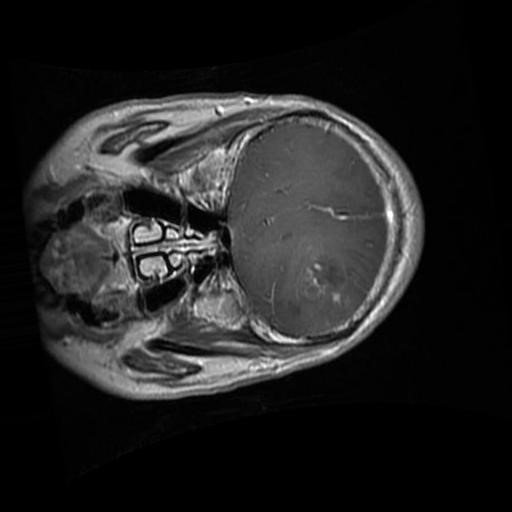
Label: brain_glioma